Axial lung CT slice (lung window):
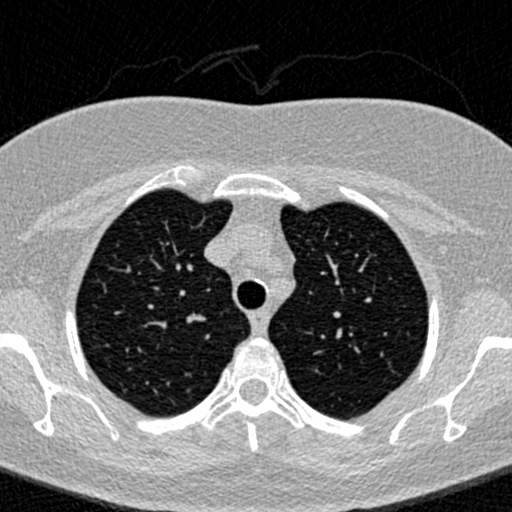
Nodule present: no